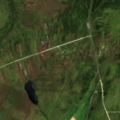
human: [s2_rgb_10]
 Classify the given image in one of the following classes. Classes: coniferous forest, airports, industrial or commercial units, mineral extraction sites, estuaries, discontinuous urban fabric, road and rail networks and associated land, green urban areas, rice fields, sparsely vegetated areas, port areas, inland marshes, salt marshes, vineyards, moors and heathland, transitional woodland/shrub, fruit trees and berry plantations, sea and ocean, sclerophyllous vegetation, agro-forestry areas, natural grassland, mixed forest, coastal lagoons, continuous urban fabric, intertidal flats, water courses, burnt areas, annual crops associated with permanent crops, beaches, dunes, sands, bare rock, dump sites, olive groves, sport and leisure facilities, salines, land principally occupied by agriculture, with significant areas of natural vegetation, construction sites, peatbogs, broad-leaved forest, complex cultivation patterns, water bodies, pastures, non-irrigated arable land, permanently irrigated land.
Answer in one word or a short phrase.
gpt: land principally occupied by agriculture, with significant areas of natural vegetation, peatbogs